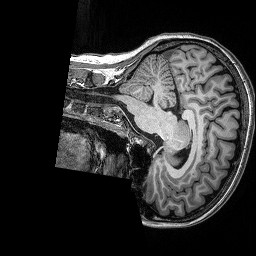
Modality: T1w
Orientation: sagittal